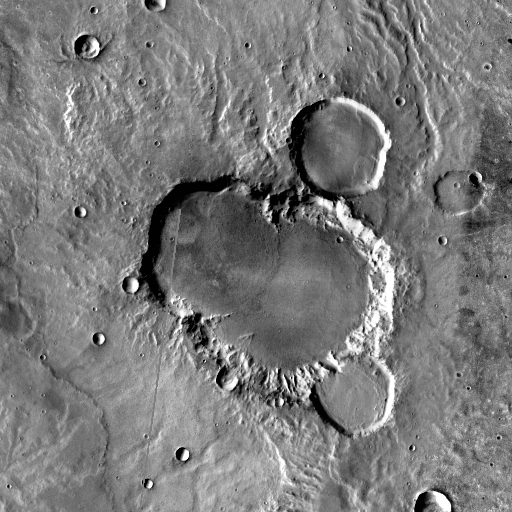
Crater classes present: Background, Other, Buried